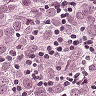
Metastatic tissue present: yes